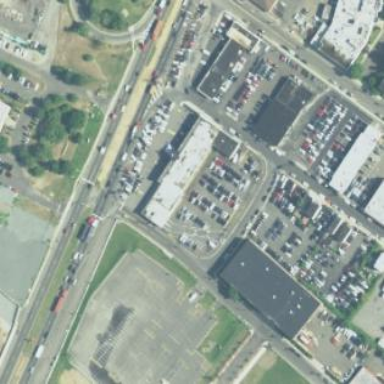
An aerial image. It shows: Building housing car shop.